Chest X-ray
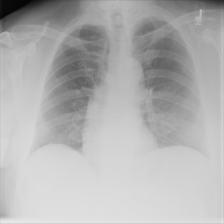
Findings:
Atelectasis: negative
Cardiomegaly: negative
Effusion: negative
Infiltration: negative
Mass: negative
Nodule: negative
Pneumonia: negative
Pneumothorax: negative
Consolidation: negative
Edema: negative
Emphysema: negative
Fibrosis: negative
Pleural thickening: negative
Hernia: negative